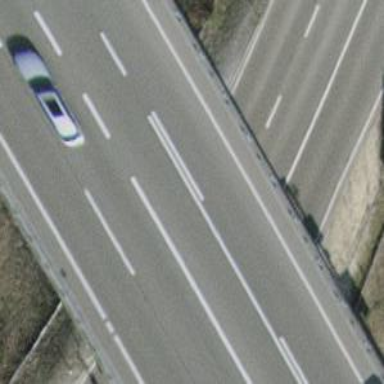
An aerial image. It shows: Motorway bridge.